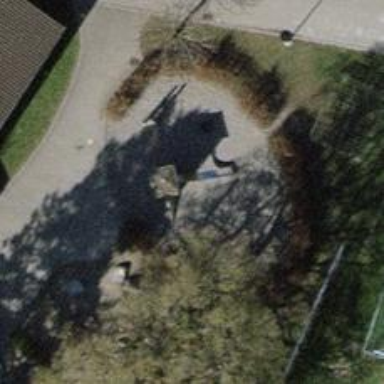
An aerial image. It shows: Playground area for leisure land.